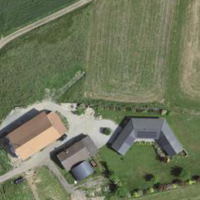
EUNIS habitat code: 52
Species observed at this site:
Anthoxanthum odoratum